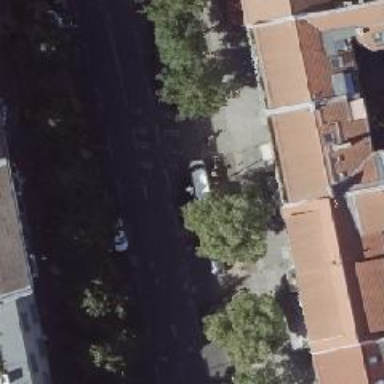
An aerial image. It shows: Secondary road with asphalt surface. There is separate sidewalk and cycle track. The parking lanes are parallel to the street side on both sides.